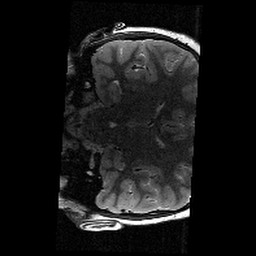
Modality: T2w
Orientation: coronal
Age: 10
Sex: male
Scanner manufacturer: siemens
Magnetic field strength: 3 T
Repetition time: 9.23 s
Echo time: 0.067 s